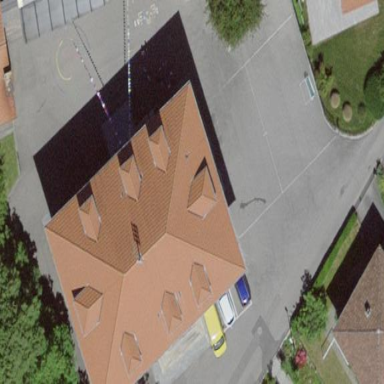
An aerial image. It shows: School building.